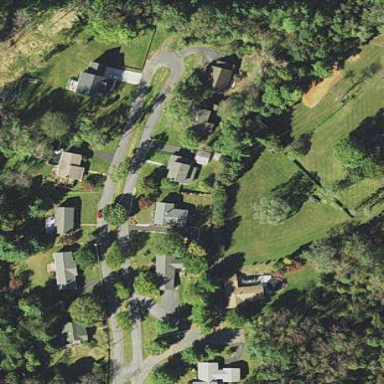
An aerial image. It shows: Residential area within neighborhood.